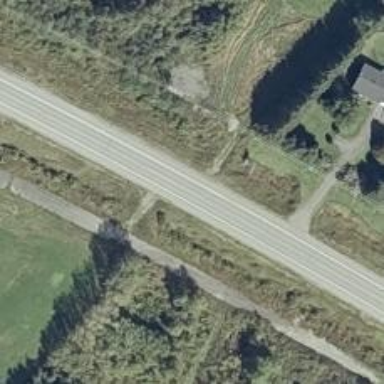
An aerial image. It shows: Asphalt road classified as primary highway.